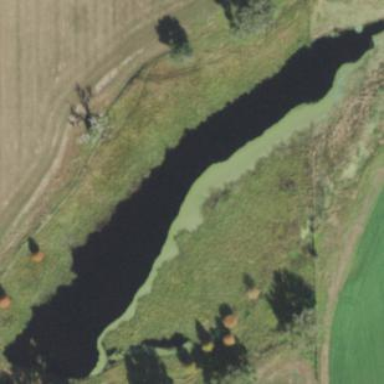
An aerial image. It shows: Marsh wetland.